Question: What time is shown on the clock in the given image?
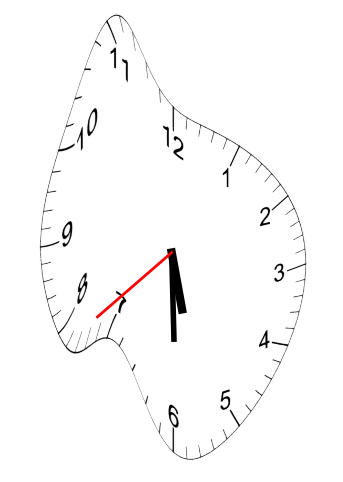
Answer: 05:29:38